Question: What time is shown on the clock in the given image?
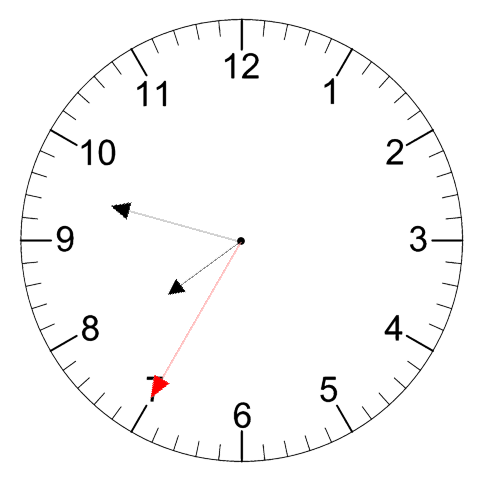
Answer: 07:47:35